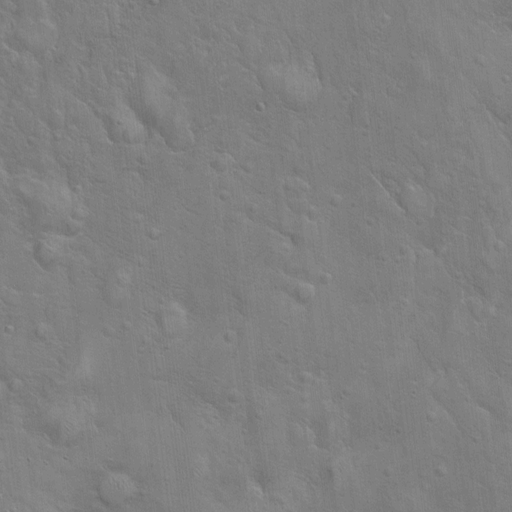
Classes present: Background